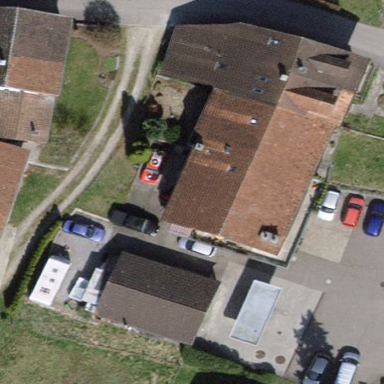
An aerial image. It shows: Building that houses car repair shop.